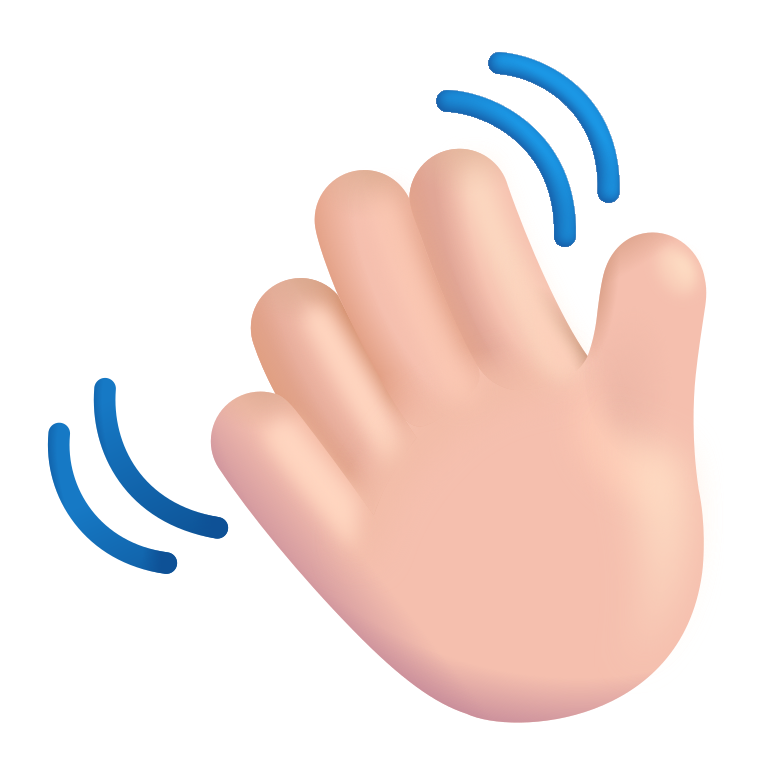
waving hand color light